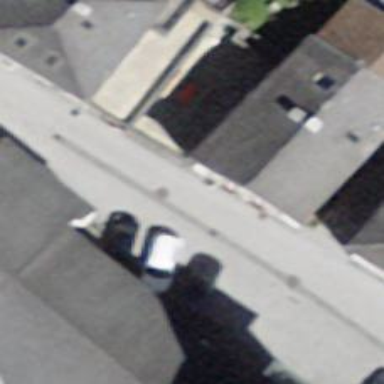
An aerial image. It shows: Outdoor shop.